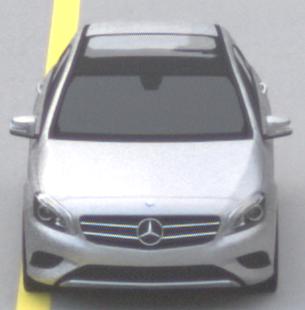
Make: Mercedes-Benz
Model: A 180
Detailed model: A-Class (176)
Model produced from: 2012/09
Model produced until: 2015/07
Doors: 5
Color: white
Road condition: dry road
Daytime: sunrise or sunset
Contrast: low contrast